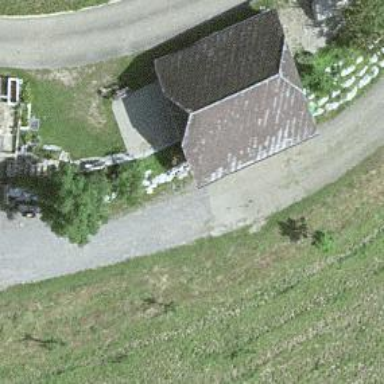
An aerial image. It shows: Shed.